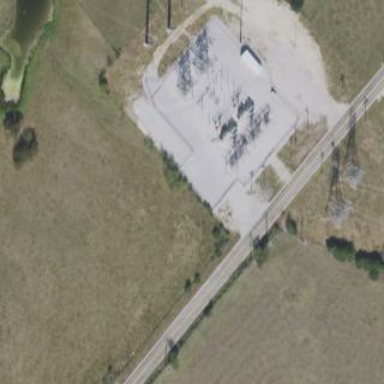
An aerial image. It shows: Outdoor distribution-level power substation enclosed by fence.